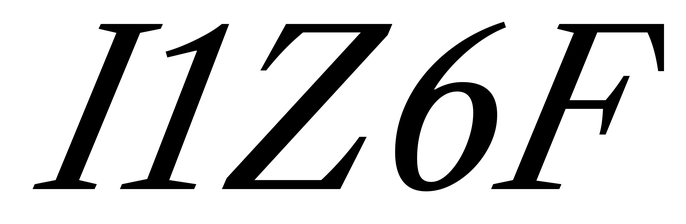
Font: LibreCaslonText-Italic_Italic